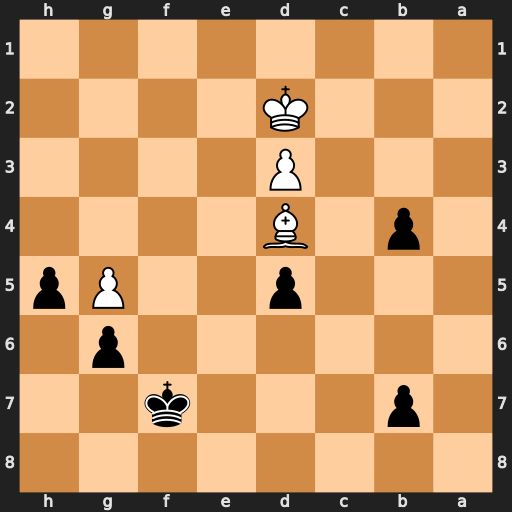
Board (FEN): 8/1p3k2/6p1/3p2Pp/1p1B4/3P4/3K4/8
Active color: b
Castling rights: -
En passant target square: -
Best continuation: Ke6 Ke3 Kf5